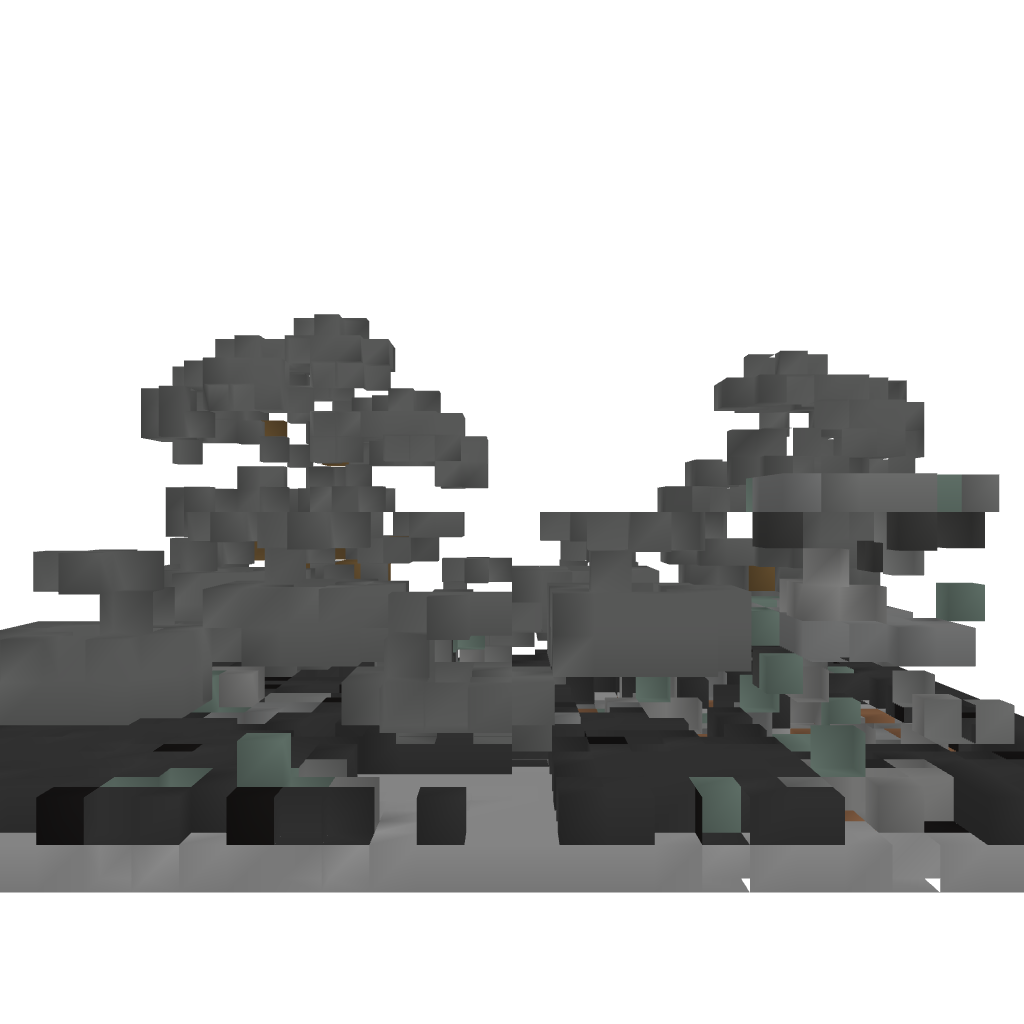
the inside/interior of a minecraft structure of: Decorative Ruin